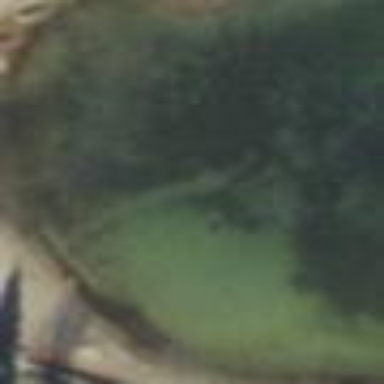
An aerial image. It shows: Swimming area within leisure land.